Question: I am trying to create an expandable rollout when the user clicks on a tab.
It is basically 2 rows of tabs, each with their own colour and when the user clicks on one of them a hidden DIV should animate out.
I Don't assume that this would be to hard to do, but the problem comes when the user clicks on a different tab when one is already open. Then the new content has to overtake the existing contents place.
this is what I have so far;
<URL>
---

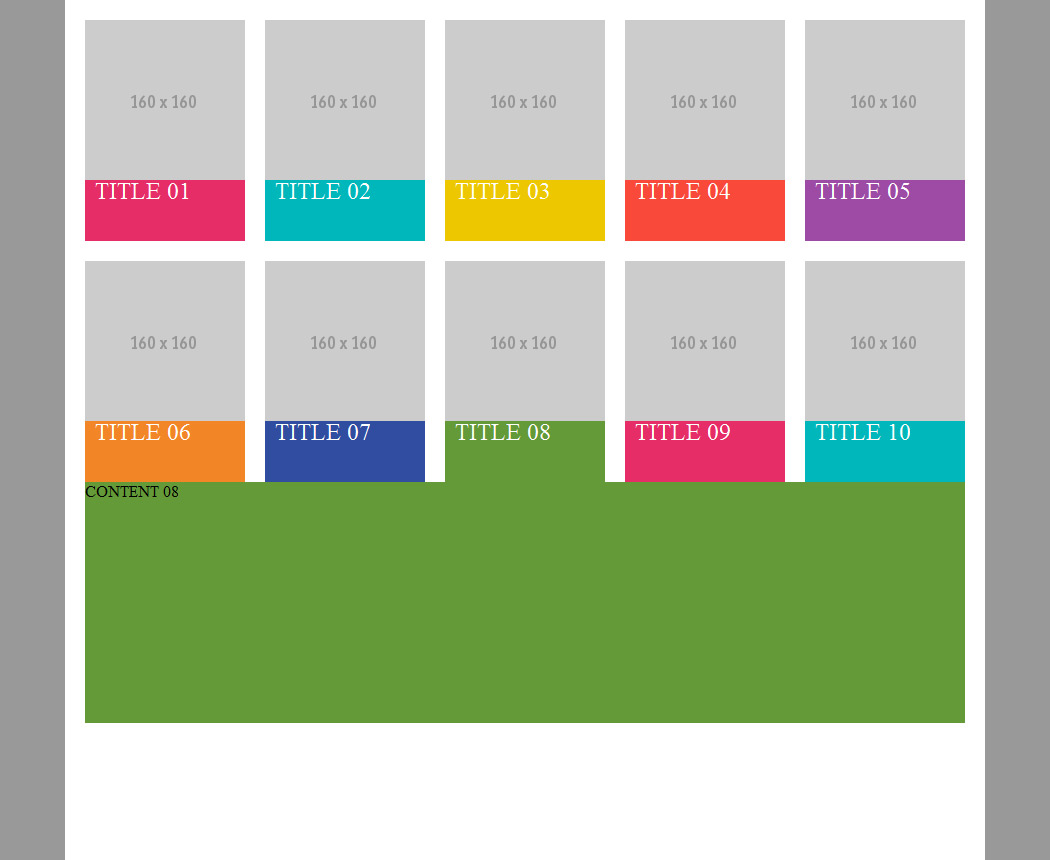
Answer: ## jsFiddle demo
'''
$(document).ready(function() {
var $cont;
function tgl_conts(){
$('.content').stop().animate({height: 0},1200);
$cont.stop().animate({height:210},1200);
}
$('.tab').on('click',function(){
var tabClass=$(this).attr('class').split(' ')[1];
$cont = $('.'+tabClass+':not(.tab)');
var h = ($cont.height() === 0) ? tgl_conts() : ( $cont.stop().animate({height: 0},1200) );
});
});
'''
Take care!!! I removed all your ID's (CSS also), and added separated classes for your duplicates:
'.turquoise' and '.turquoise2'
same for '.pink' '.pink2' 'cause you have 2 elements of each, and we have to distinguish them!
Added setup for 'speed' (animation time) and easings for the jQuery UI library:
## demo with easing